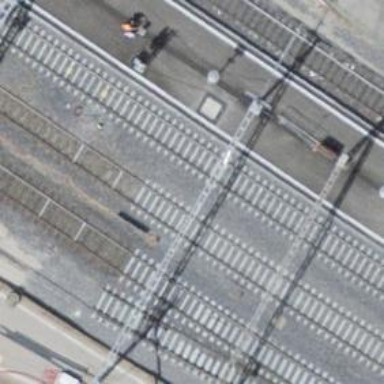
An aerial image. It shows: Single-track electrified railway siding with contact lines. The voltage for this railway line is 3000 to 15000 volts.